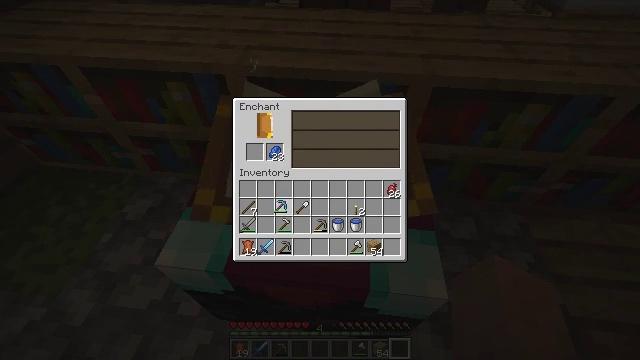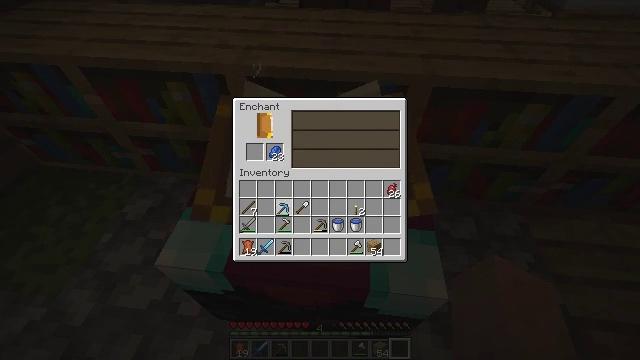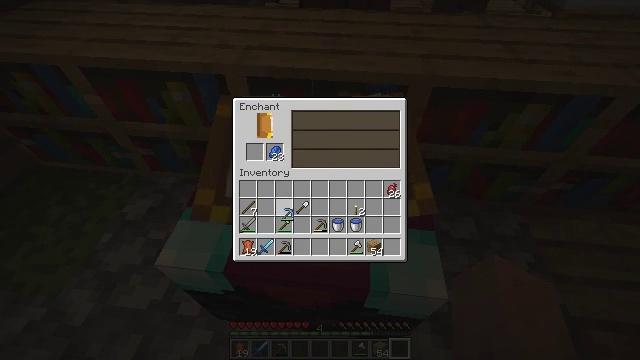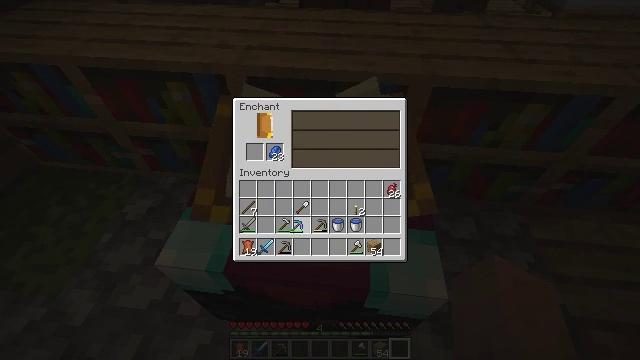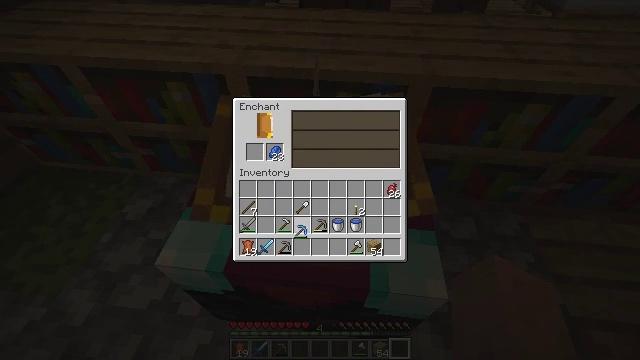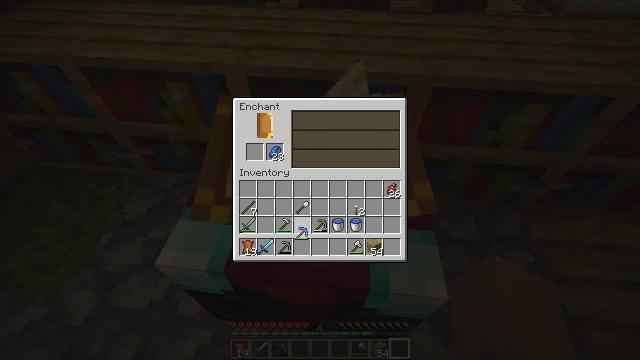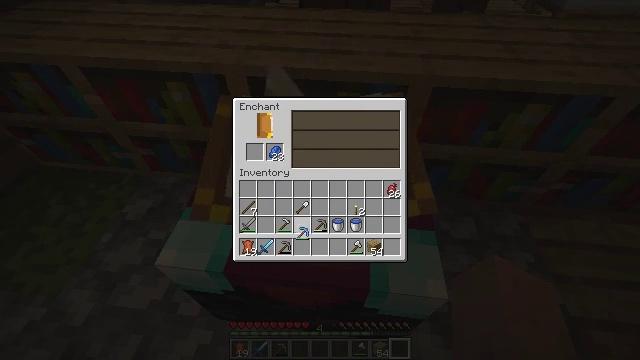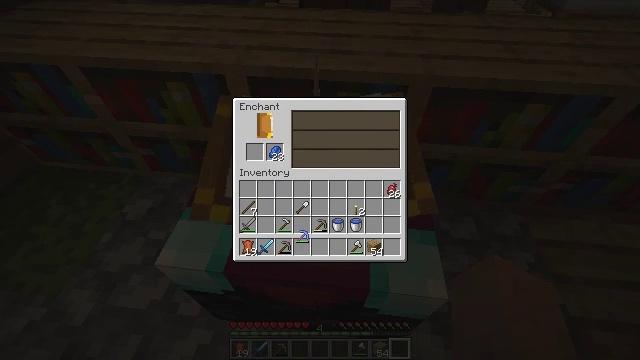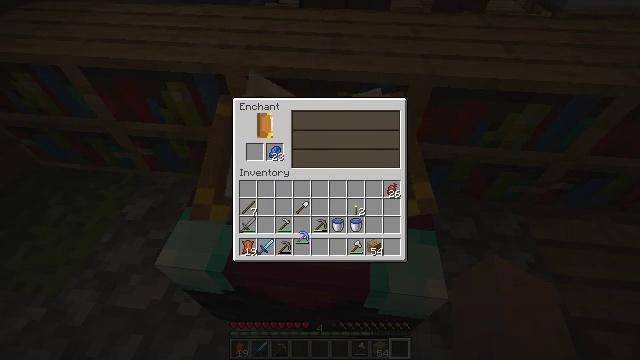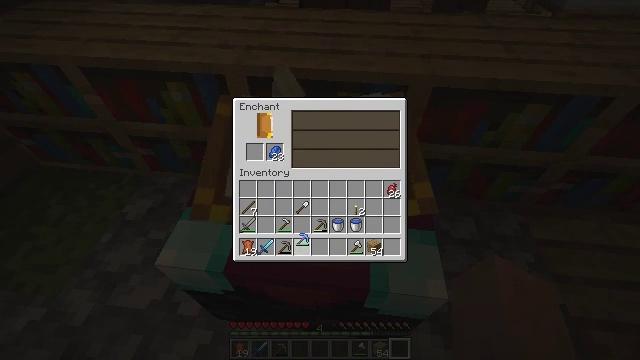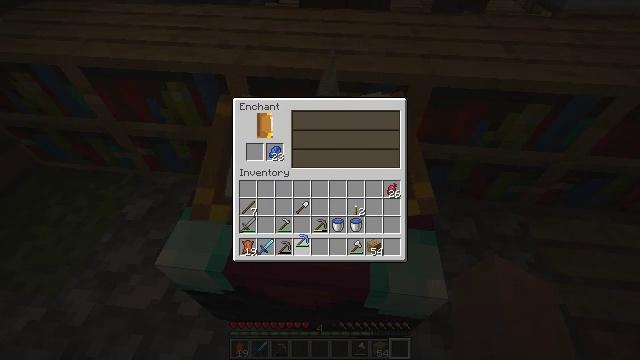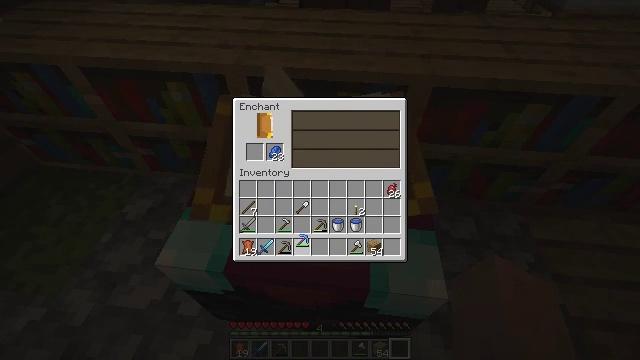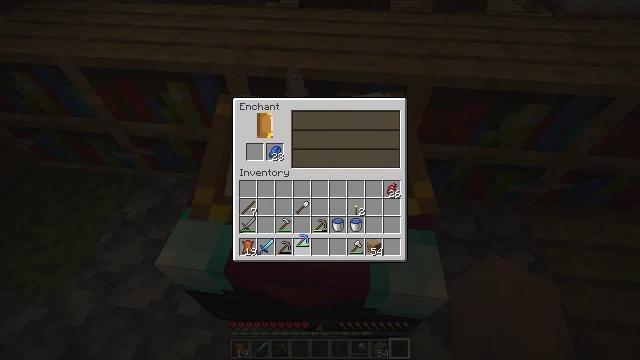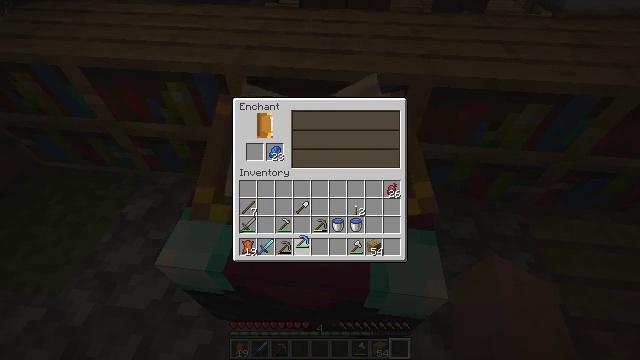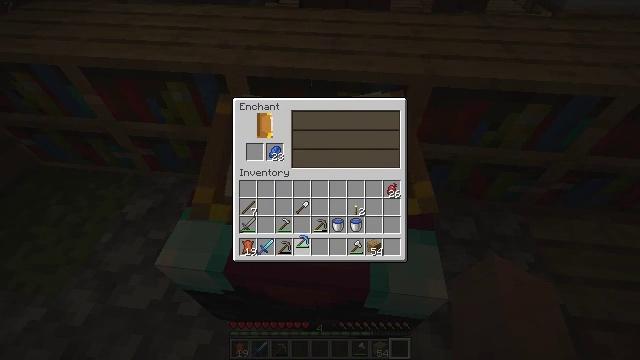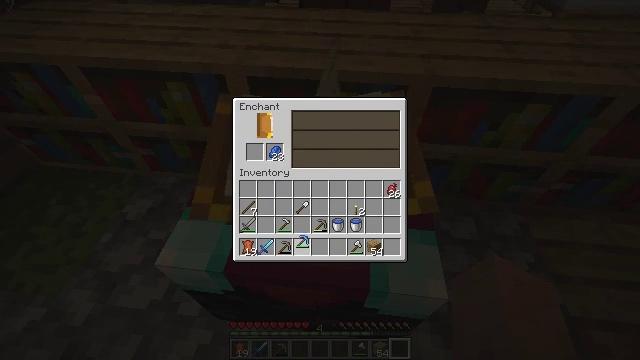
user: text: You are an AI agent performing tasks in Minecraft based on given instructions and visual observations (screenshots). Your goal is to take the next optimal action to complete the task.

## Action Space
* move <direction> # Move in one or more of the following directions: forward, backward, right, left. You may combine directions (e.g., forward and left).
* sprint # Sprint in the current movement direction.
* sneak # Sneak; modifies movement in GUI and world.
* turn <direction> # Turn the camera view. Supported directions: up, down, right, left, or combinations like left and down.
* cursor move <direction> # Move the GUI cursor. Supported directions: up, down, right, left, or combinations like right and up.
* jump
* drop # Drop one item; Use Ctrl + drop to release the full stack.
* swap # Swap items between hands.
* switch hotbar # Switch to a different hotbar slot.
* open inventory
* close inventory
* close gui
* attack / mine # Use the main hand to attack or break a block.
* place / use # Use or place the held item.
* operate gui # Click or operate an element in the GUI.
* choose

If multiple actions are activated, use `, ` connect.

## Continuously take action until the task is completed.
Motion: motion action
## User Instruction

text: Collect books by breaking the bookshelf.
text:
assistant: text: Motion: no_op
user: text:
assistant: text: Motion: no_op
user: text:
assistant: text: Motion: cursor move right and down
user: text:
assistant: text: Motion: no_op
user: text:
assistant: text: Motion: no_op
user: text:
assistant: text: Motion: no_op
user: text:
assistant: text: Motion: no_op
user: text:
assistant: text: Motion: no_op
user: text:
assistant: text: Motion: no_op
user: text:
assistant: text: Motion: no_op
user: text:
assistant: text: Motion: no_op
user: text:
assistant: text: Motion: no_op
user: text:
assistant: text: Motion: no_op
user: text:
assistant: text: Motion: operate gui
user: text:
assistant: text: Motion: operate gui
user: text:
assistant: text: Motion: operate gui
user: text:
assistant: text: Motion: no_op
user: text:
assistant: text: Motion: no_op
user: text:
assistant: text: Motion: no_op
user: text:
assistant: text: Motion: no_op
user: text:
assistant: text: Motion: cursor move up
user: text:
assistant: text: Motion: cursor move left and up
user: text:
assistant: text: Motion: cursor move left and up
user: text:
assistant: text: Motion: cursor move left and up
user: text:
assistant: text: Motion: cursor move up
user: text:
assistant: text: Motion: no_op
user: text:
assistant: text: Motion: no_op
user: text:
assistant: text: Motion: no_op
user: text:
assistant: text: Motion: no_op
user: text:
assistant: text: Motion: no_op